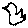
Label: bird